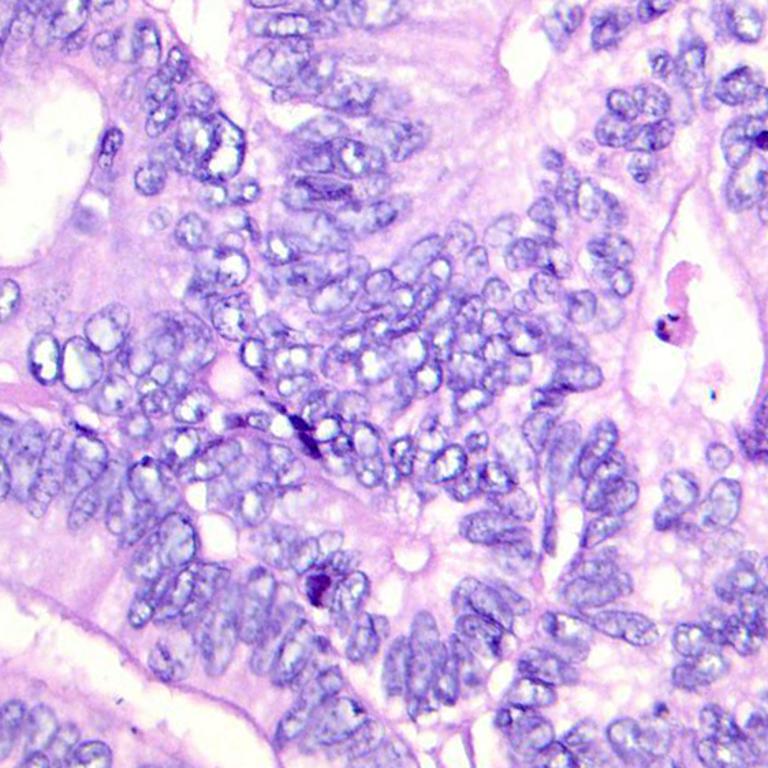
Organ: colon
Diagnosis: adenocarcinomas